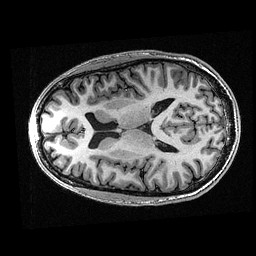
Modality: T1w
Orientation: axial
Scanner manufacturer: ge
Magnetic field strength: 3 T
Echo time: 0.00318 s